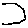
Label: hexagon